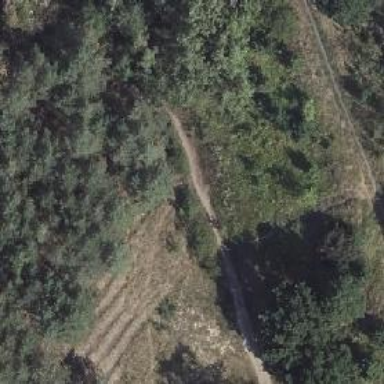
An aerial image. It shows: Gravel path.